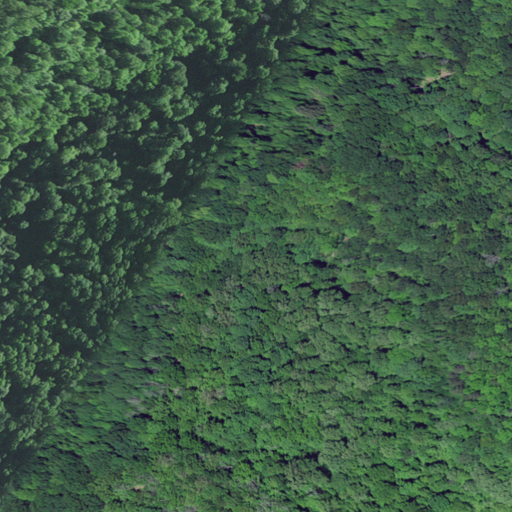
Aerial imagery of mountain in Kentucky named Locust Knob containing deciduous forest and mixed forest